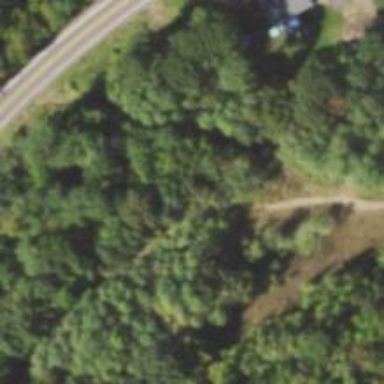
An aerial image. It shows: Abandoned railway service trail.